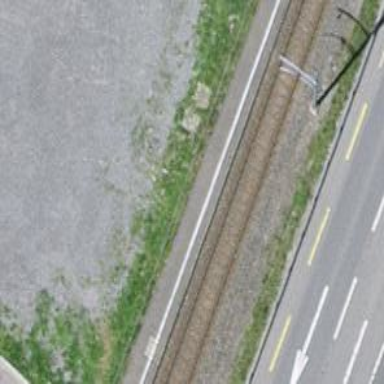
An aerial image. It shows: Single-track railway with electrified contact lines.